Question: Consider a function f(t), how do I compute the continuous Fouriertransform g(w) and plot it (using numpy and matplotlib)?

This or the inverse problem (g(w) given, plot of f(t) unknown) occurs if there exists no analytical solution to the Fourier Integral.
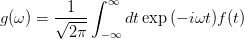
Answer: You can use the <URL> for that, but have to do some extra work. First let's look at the Fourier integral and discretize it:

Here k,m are integers and N the number of data points for f(t). Using this discretization we get

The sum in the last expression is exactly the Discrete Fourier Transformation (DFT) numpy uses (see section "Implementation details" of the <URL>.
With this knowledge we can write the following python script
'''
import numpy as np
import matplotlib.pyplot as pl
#Consider function f(t)=1/(t^2+1)
#We want to compute the Fourier transform g(w)
#Discretize time t
t0=-100.
dt=0.001
t=np.arange(t0,-t0,dt)
#Define function
f=1./(t**2+1.)
#Compute Fourier transform by numpy's FFT function
g=np.fft.fft(f)
#frequency normalization factor is 2*np.pi/dt
w = np.fft.fftfreq(f.size)*2*np.pi/dt
#In order to get a discretisation of the continuous Fourier transform
#we need to multiply g by a phase factor
g*=dt*np.exp(-complex(0,1)*w*t0)/(np.sqrt(2*np.pi))
#Plot Result
pl.scatter(w,g,color="r")
#For comparison we plot the analytical solution
pl.plot(w,np.exp(-np.abs(w))*np.sqrt(np.pi/2),color="g")
pl.gca().set_xlim(-10,10)
pl.show()
pl.close()
'''
The resulting plot shows that the script works